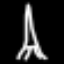
Label: The Eiffel Tower